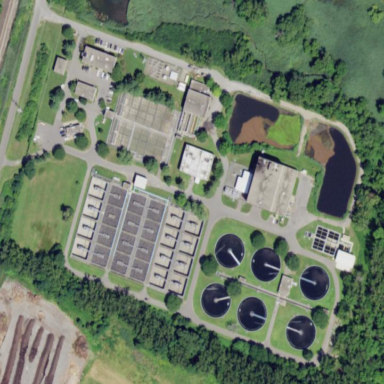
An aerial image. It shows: Wastewater plant.